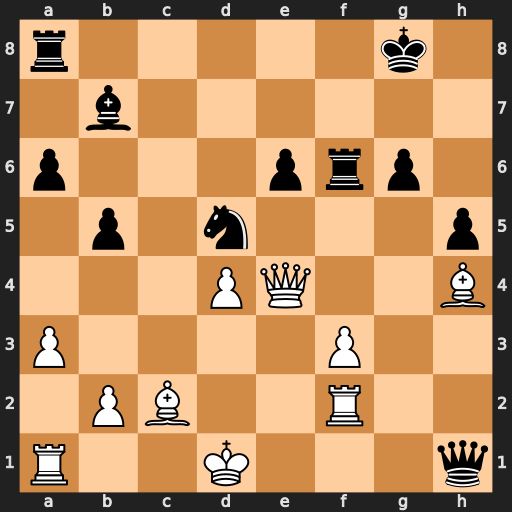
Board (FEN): r5k1/1b6/p3prp1/1p1n3p/3PQ2B/P4P2/1PB2R2/R2K3q
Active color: w
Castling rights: -
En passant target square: -
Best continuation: Kd2 Qxa1 Bxf6